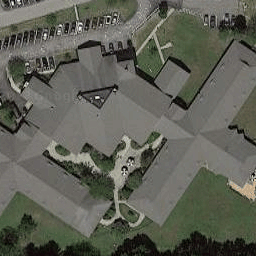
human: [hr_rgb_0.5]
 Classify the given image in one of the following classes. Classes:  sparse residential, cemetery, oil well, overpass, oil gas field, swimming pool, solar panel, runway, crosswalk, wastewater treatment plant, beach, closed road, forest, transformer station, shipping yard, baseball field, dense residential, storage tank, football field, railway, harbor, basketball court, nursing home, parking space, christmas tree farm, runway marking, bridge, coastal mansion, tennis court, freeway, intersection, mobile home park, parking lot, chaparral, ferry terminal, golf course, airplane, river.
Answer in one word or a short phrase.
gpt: nursing home